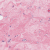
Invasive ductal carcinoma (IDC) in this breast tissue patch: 0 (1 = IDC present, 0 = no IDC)